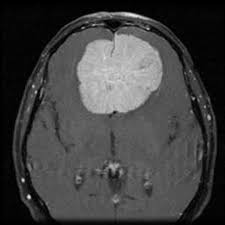
Label: meningioma